Question: I have a DataList with an ItemTemplate inside of it which creates the following ui:

snippet:
'''
<asp:DataList ID="DataList1" runat="server" RepeatColumns="5" RepeatDirection="Horizontal" DataKeyField="Key">
<ItemTemplate>
<div id="Row">
<div id="Cell">
<div id="Permission_Label_Div">
<asp:Label runat="server" ID="Permission_Label" Text='<%# Eval("Key") %>'></asp:Label>
</div>
<div id="Permission_CheckBox_Div">
<asp:CheckBox runat="server" AutoPostBack="true" ID="Permission_CheckBox" Checked='<%# Eval("Value") %>' />
</div>
</div>
</div>
</ItemTemplate>
</asp:DataList>
'''
What I'm having trouble doing is allowing the user to toggle the check boxes by clicking on its respective div.I'm assuming since the DataList is an asp server control, I would have to wait for the page to finish loading before I can access each DataList item. Any help would be appreciated.
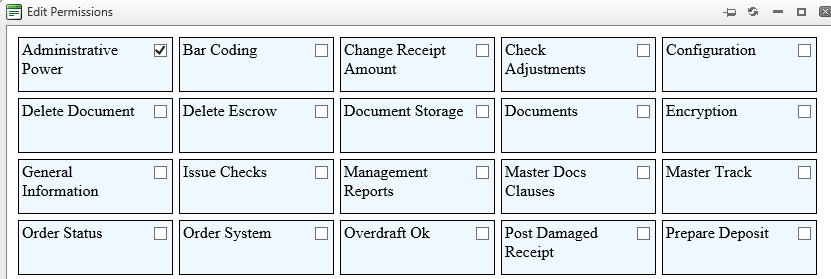
Answer: something like this should work
'''
$("div#cell").click(function(){
var checkbox = $(this).find("input[type=checkbox]");
checkbox.prop('checked', !checkbox.is(':checked'));
})
'''